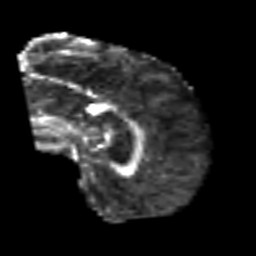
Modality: FA
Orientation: sagittal
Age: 60
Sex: male
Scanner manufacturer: siemens
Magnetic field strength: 3 T
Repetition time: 6.1 s
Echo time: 0.101 s